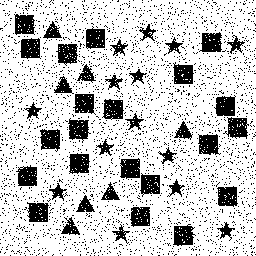
Squares: 21
Triangles: 7
Stars: 14
Total shapes: 42